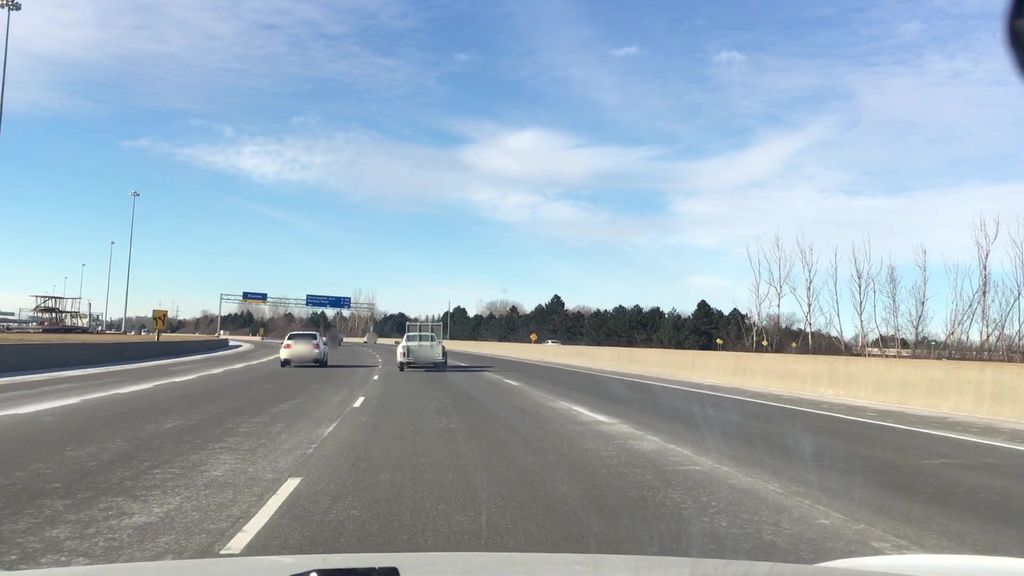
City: toronto